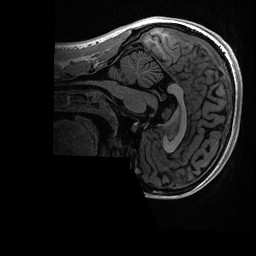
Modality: T1w
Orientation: sagittal
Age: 21
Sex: female
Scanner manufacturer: ge
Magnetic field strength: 3 T
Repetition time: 0.006952 s
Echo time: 0.00292 s